Question: I am running into an issue when attempting to push from one UINavigationController to another.
I arrive to my CameraViewController - which has am embeded UINavigationController by selecting a button in a different view controller like so:
'''
- (void)goToCamera {
UIStoryboard *storyboard = [UIStoryboard storyboardWithName:@"Main" bundle:nil];
CameraViewController *camera = [storyboard instantiateViewControllerWithIdentifier:@"CameraView"];
[self presentViewController:camera animated:YES completion:^{
}];
}
'''
From there I try to go to my PublishViewController by pushing to it - it doesn't have am embeded UINavigationController because I don't think you need one if coming from another UINavigationController.
I try to do this like so:
'''
- (void)goToPublish {
UIStoryboard *storyboard = [UIStoryboard storyboardWithName:@"Main" bundle:nil];
PublishViewController *publishView = [storyboard instantiateViewControllerWithIdentifier:@"PublishView"];
[self.navigationController pushViewController:publishView animated:YES];
}
'''
Any ideas why this isn't working? The controller never pushes. Is the embeding still working from when I originally go to my camera or do I ineed to initalize a UINavigationController as well?
Here is my storyboard:

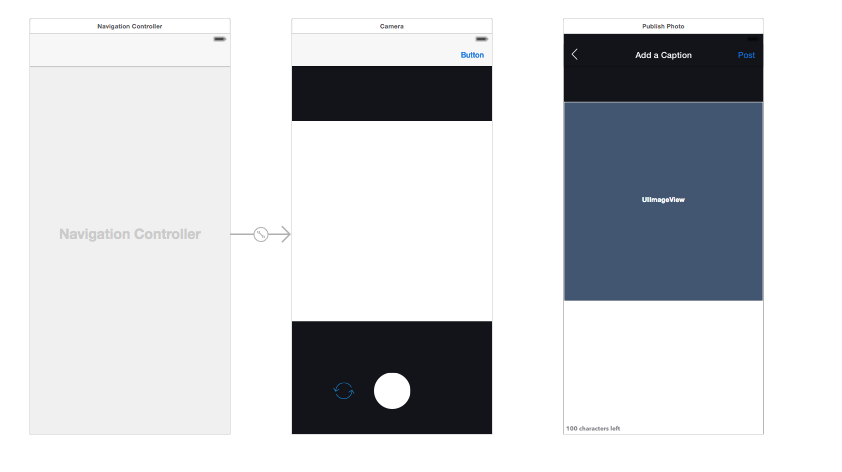
Answer: When you present a viewController named VC1, the navigationController of VC1 must be nil unless you present a navigationController.
You should know vc.navigationController is not nil when someone(UINavigationController) push it, or it is the rootViewController of UINavigationController.(In fact, the nav's rootViewController is also be pushed to the nav's stack).
You should create a new navigationController.
'''
- (void)goToCamera {
UIStoryboard *storyboard = [UIStoryboard storyboardWithName:@"Main" bundle:nil];
CameraViewController *camera = [storyboard instantiateViewControllerWithIdentifier:@"CameraView"];
UINav *nav = UINav alloc]initWithRootVC:camera];
[self presentViewController:nav animated:YES completion:^{
}];
}
'''